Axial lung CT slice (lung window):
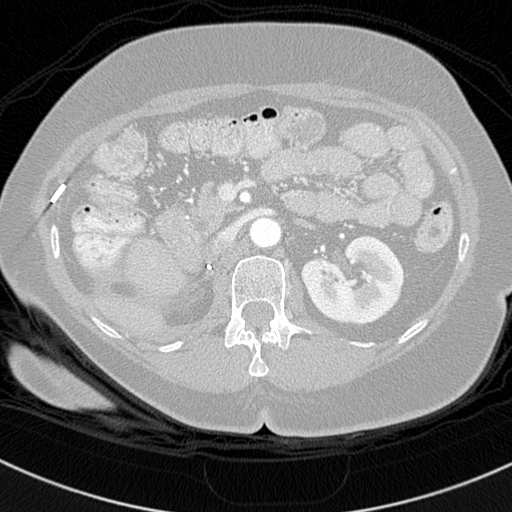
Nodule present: no